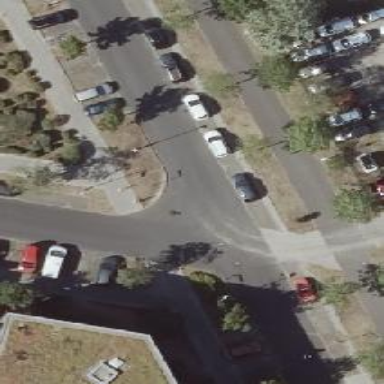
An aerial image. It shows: Unmarked crossing on the road.